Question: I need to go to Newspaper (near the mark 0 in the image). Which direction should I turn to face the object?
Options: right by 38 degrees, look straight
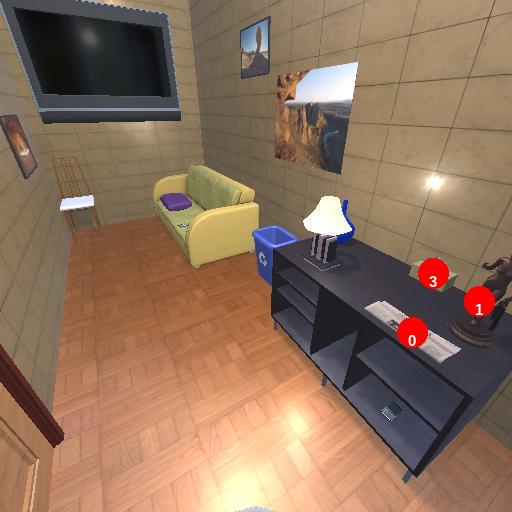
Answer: right by 38 degrees